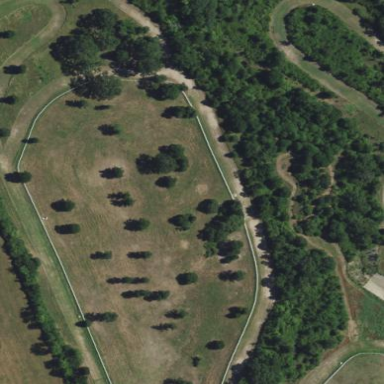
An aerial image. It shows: Area designated for horse riding.